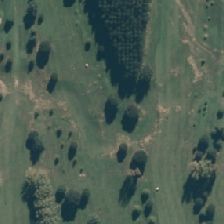
Land cover: urban_parkland